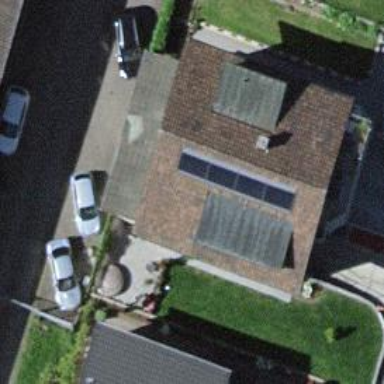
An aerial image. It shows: Solar photovoltaic panel generator.